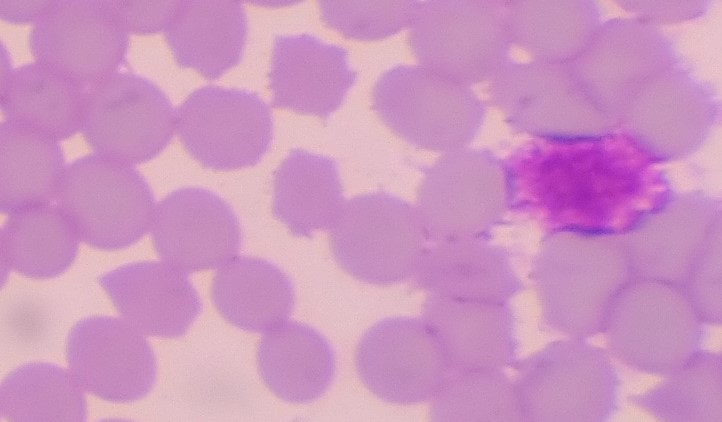
White blood cell type: Lymphocyte